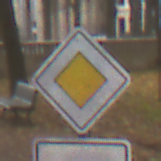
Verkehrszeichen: Vorfahrtsstrasse
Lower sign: VerlaufVorfahrtsstrasse6
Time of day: Midday
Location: Outdoor (Nature)
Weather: Overcast
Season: NotSpecified
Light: Natural